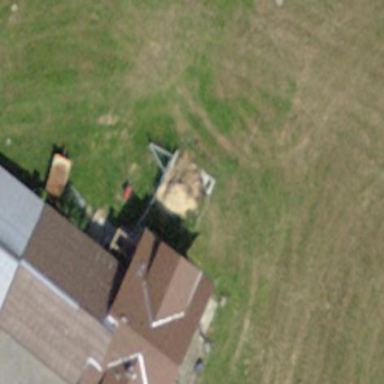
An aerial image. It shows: Farm building.